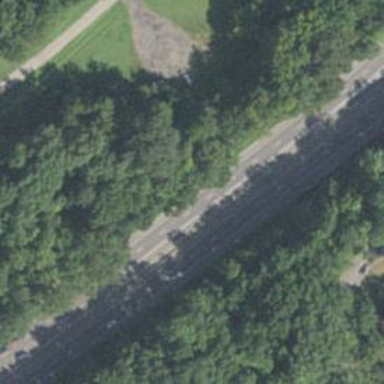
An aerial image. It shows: View of motorway.